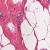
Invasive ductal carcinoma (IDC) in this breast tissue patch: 0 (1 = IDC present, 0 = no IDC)